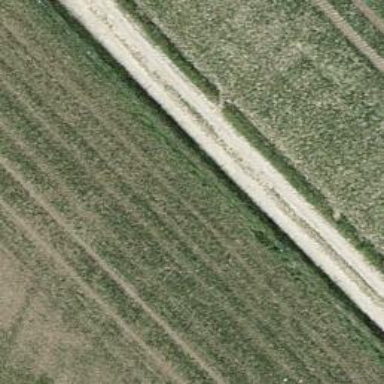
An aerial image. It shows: Track with ground surface of high quality.